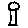
Label: tree